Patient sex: F
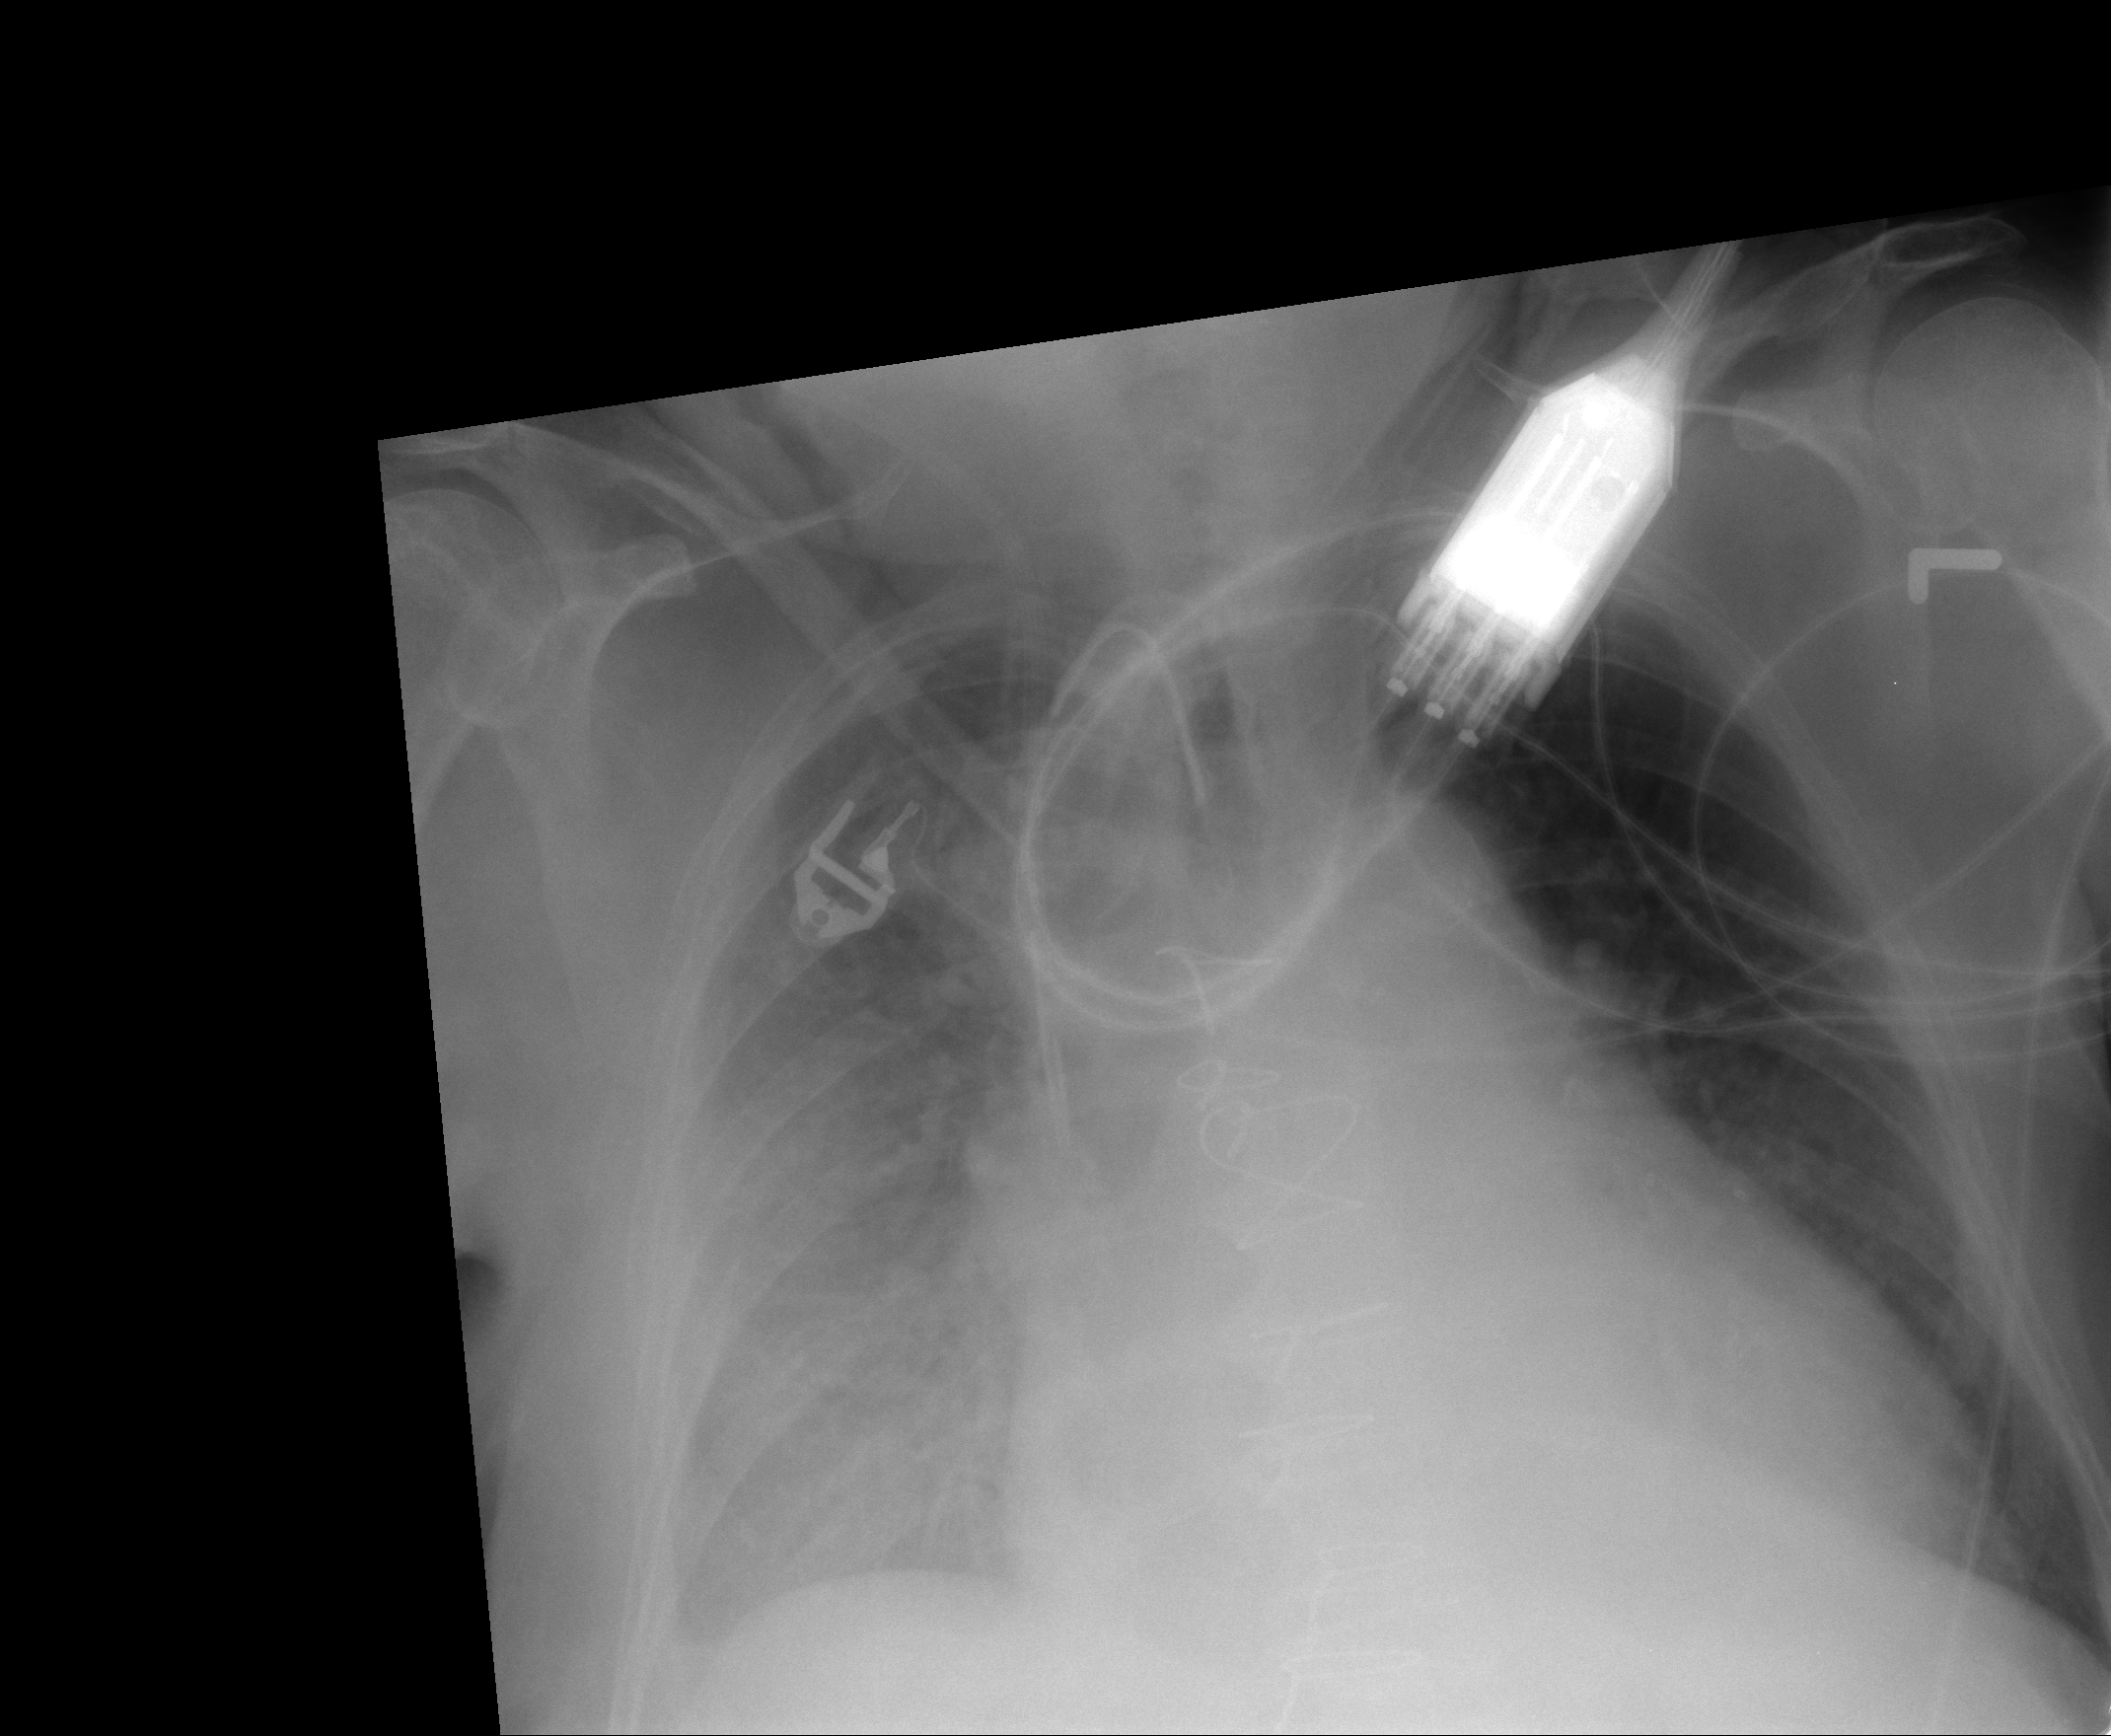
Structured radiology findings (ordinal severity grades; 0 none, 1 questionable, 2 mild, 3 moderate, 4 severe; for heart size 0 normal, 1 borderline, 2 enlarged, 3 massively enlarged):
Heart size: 2
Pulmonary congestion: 1
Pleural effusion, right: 2
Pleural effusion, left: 0
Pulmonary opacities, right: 0
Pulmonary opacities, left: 0
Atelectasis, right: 2
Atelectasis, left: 0